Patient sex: M
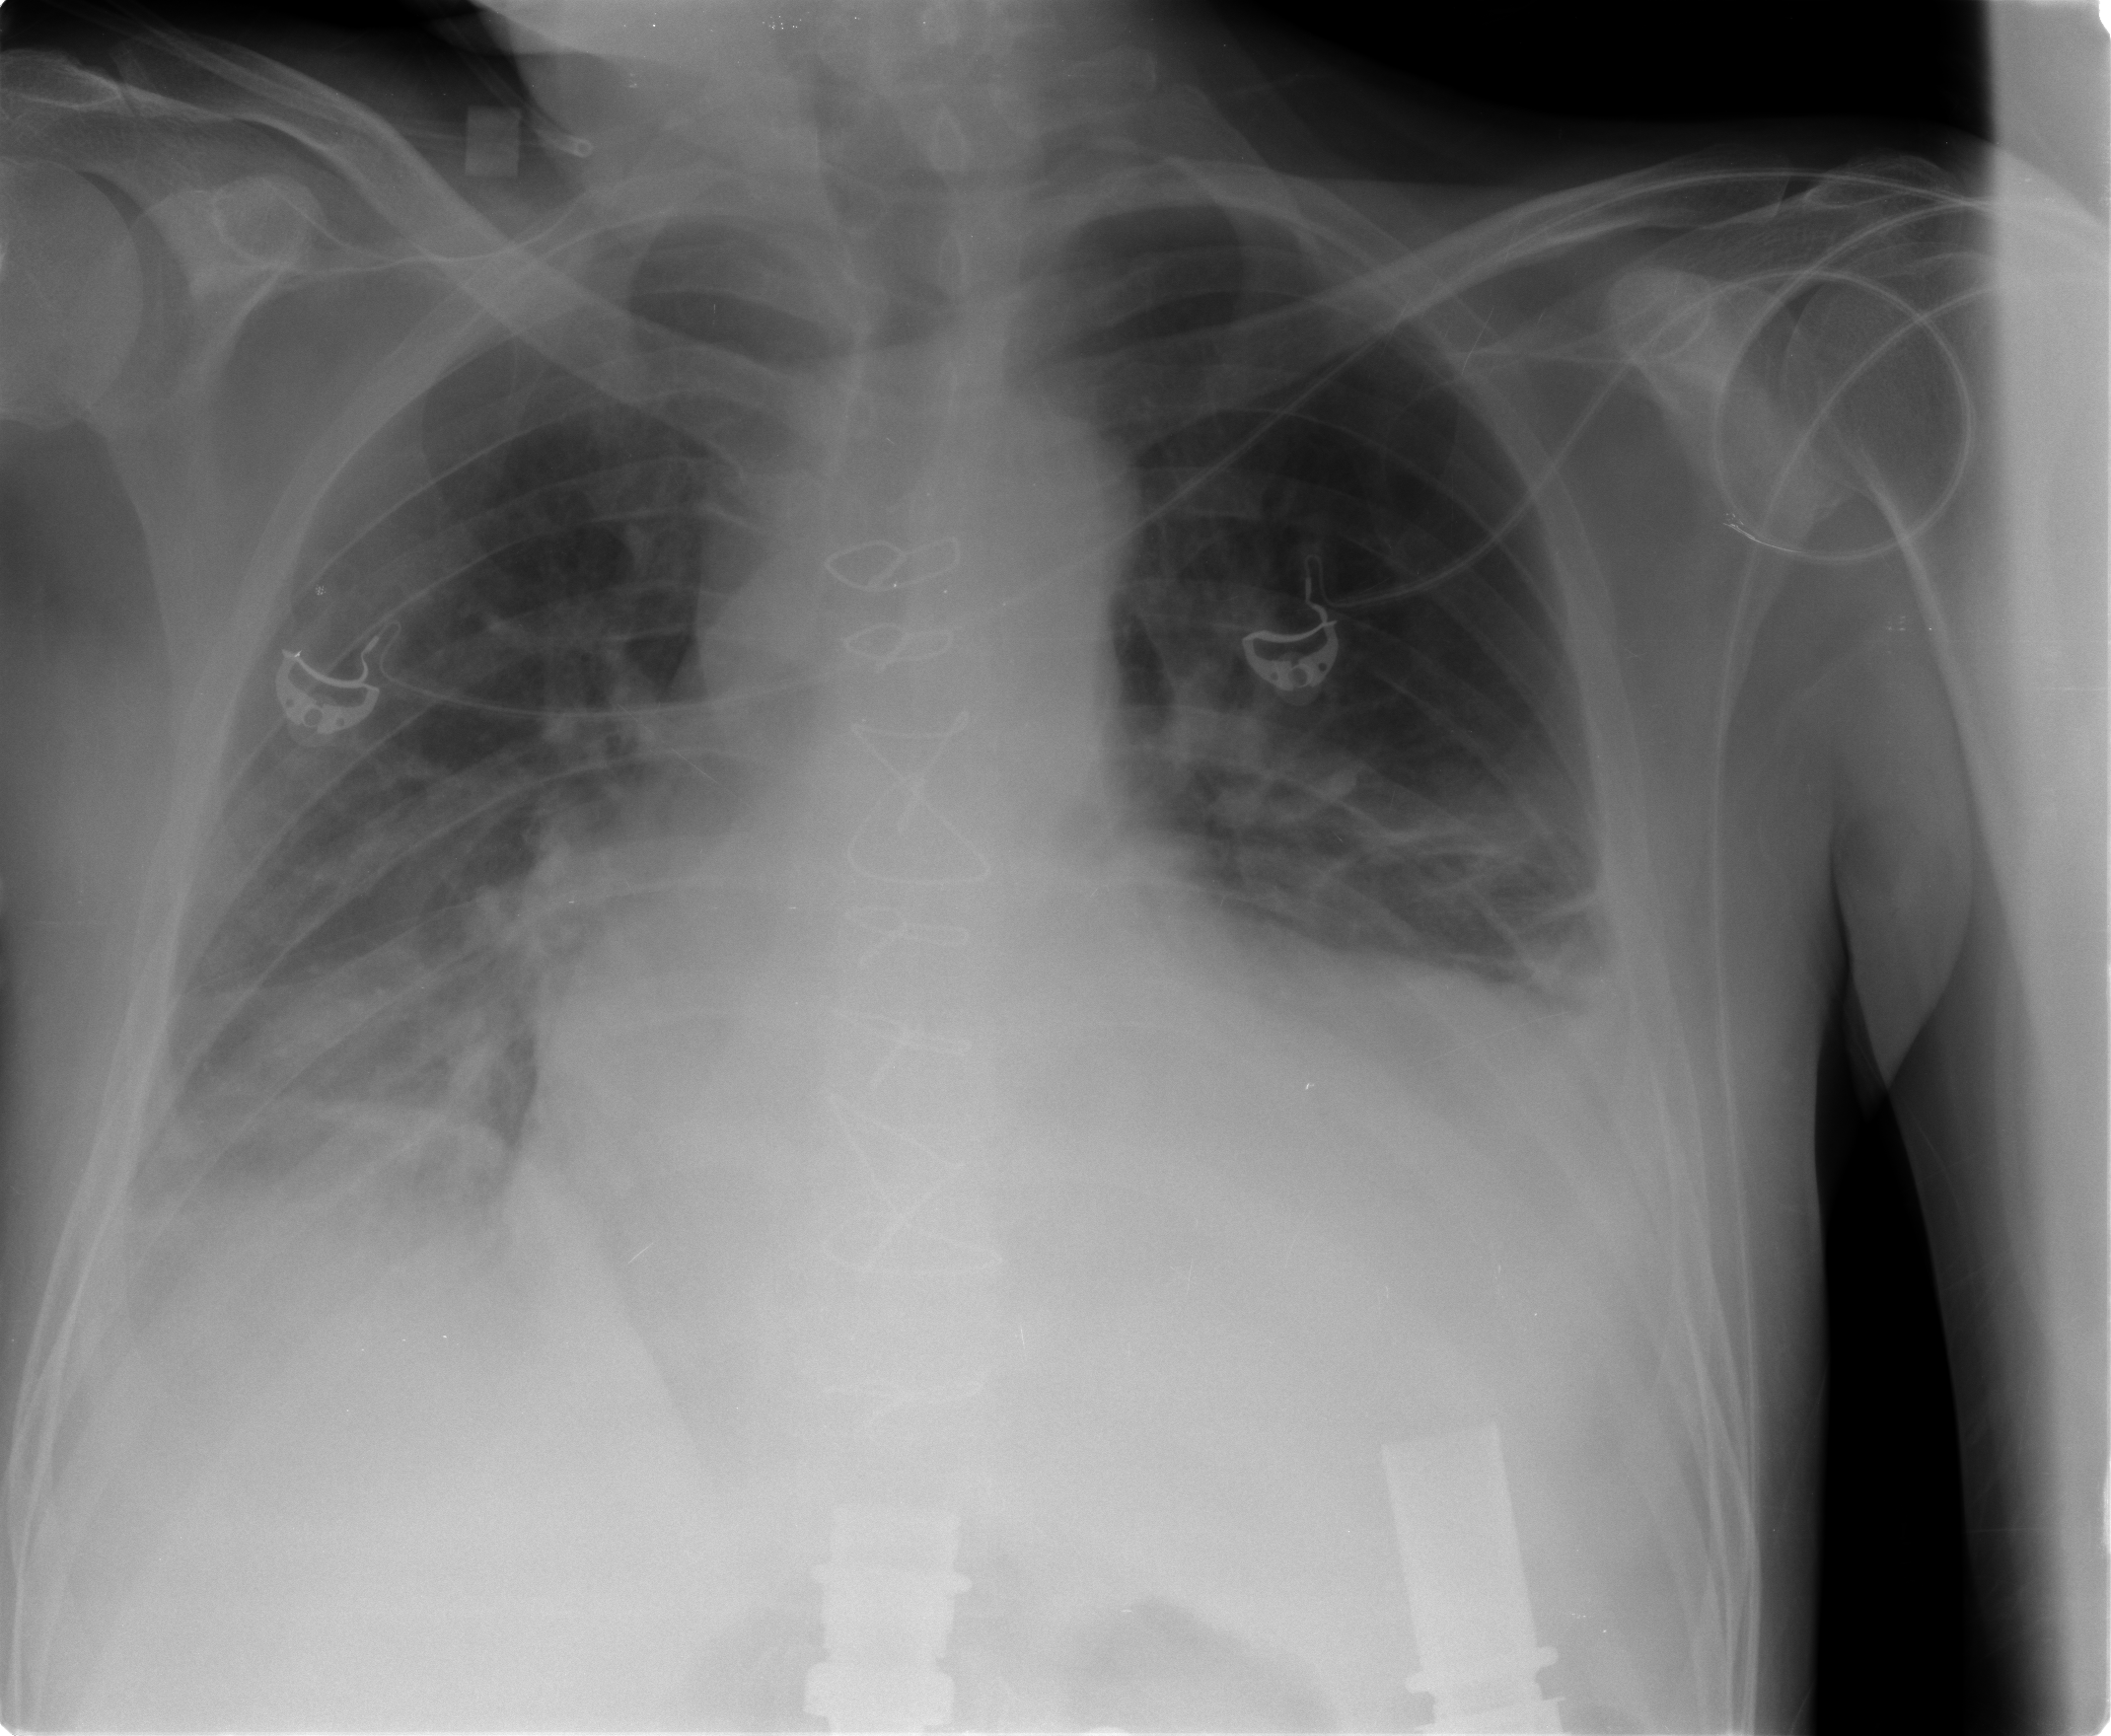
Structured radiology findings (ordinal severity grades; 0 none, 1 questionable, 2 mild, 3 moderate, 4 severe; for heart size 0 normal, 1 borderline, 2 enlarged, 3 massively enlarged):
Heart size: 3
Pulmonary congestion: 0
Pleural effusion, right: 2
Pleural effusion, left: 2
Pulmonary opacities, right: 0
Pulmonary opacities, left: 0
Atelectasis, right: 2
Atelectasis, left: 2